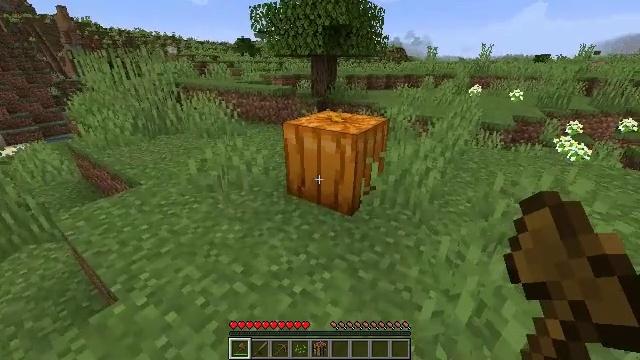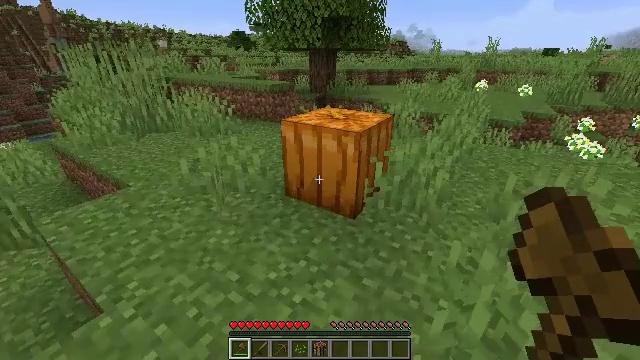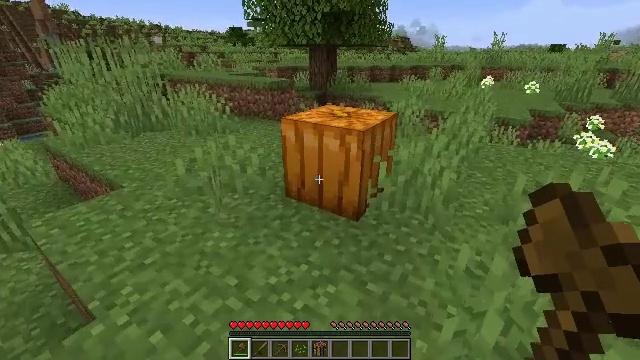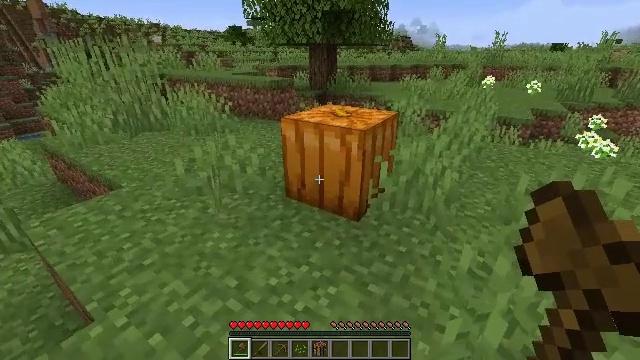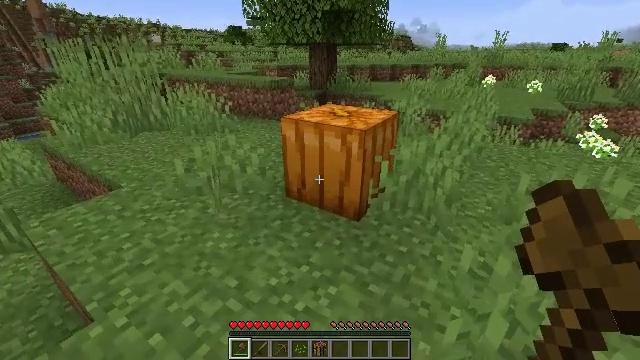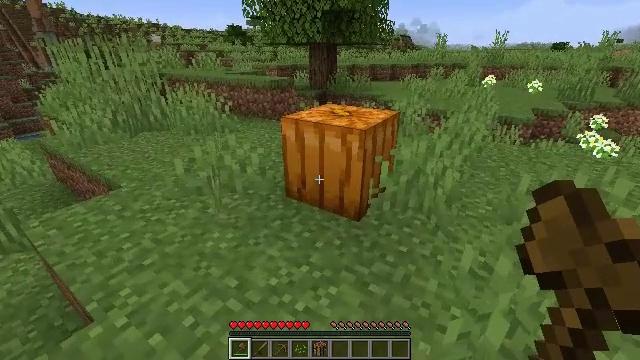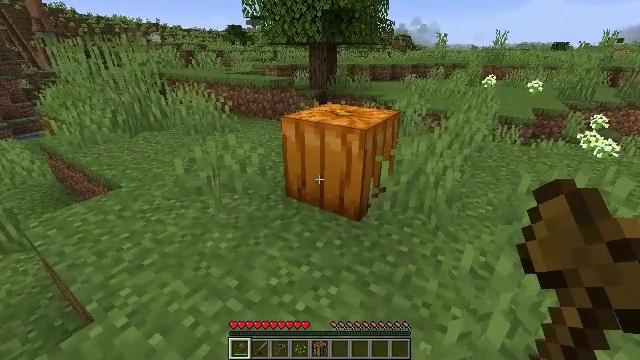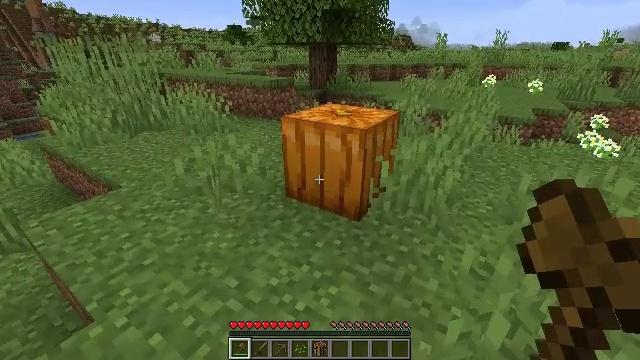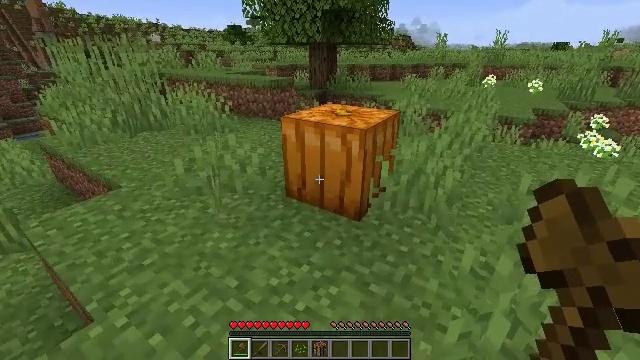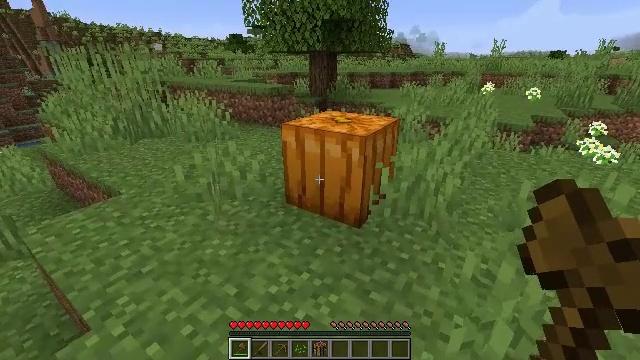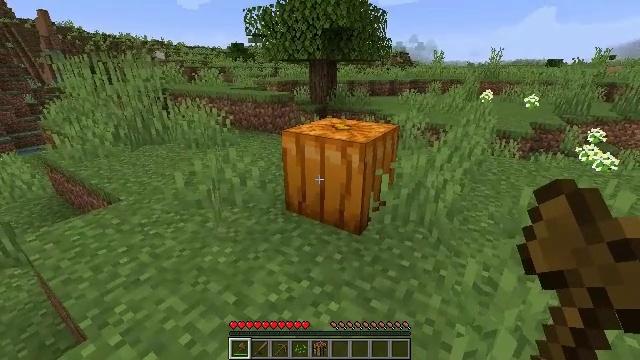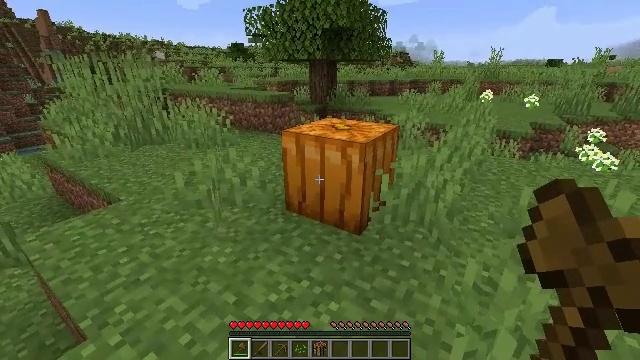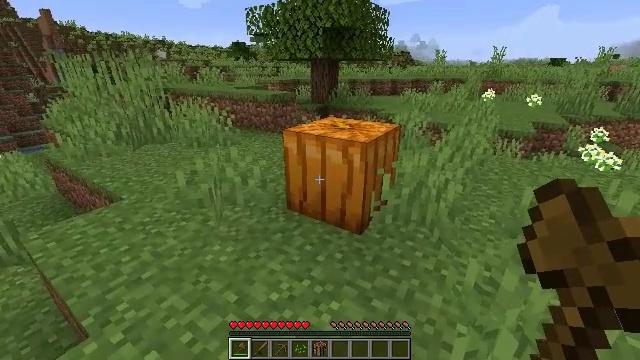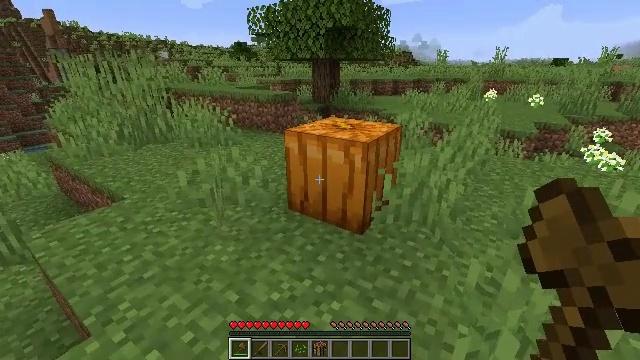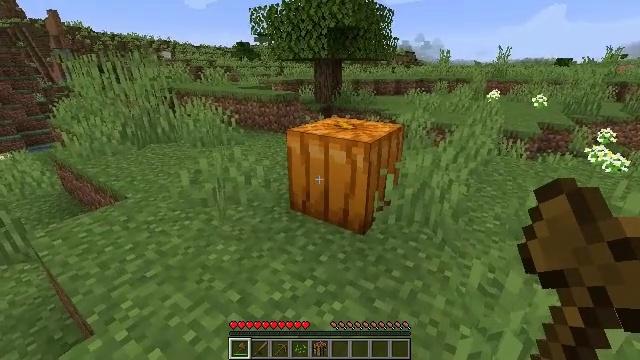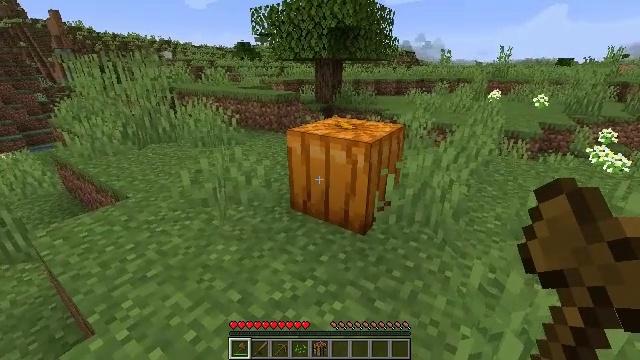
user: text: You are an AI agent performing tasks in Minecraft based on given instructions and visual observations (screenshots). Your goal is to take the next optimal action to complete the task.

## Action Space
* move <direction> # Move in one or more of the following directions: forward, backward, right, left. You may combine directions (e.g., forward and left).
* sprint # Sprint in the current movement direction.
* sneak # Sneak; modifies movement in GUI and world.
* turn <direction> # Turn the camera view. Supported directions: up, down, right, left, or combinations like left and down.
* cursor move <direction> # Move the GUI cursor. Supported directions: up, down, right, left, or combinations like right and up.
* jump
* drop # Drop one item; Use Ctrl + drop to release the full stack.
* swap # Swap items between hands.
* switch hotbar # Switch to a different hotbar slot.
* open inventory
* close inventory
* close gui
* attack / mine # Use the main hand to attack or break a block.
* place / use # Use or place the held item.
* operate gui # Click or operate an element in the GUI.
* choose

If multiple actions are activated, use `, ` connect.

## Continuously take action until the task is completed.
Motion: motion action
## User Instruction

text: Gather a pumpkin block.
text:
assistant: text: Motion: no_op
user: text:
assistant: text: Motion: no_op
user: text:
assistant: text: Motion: no_op
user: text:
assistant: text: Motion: no_op
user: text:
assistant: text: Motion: no_op
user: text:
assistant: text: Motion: no_op
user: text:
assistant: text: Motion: no_op
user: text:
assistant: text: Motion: no_op
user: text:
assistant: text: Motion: turn up
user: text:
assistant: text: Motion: turn up
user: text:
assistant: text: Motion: no_op
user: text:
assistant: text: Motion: no_op
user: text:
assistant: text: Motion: no_op
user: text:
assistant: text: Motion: no_op
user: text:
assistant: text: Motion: no_op
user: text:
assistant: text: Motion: no_op
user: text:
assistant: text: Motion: no_op
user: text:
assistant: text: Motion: no_op
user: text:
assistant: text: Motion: no_op
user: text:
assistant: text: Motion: no_op
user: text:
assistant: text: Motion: no_op
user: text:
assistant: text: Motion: no_op
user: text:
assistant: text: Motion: attack / mine
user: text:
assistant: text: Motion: attack / mine
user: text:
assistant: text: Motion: attack / mine
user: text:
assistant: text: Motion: attack / mine
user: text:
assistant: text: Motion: turn left and down, attack / mine
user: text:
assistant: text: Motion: turn right, attack / mine
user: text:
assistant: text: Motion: turn right and up, attack / mine
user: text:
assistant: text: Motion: attack / mine